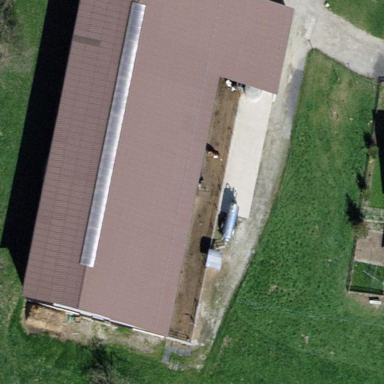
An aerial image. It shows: Stable building.